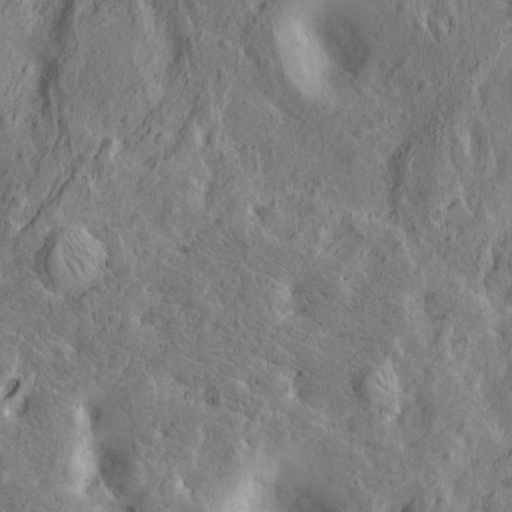
Objects detected: cone, cone, cone